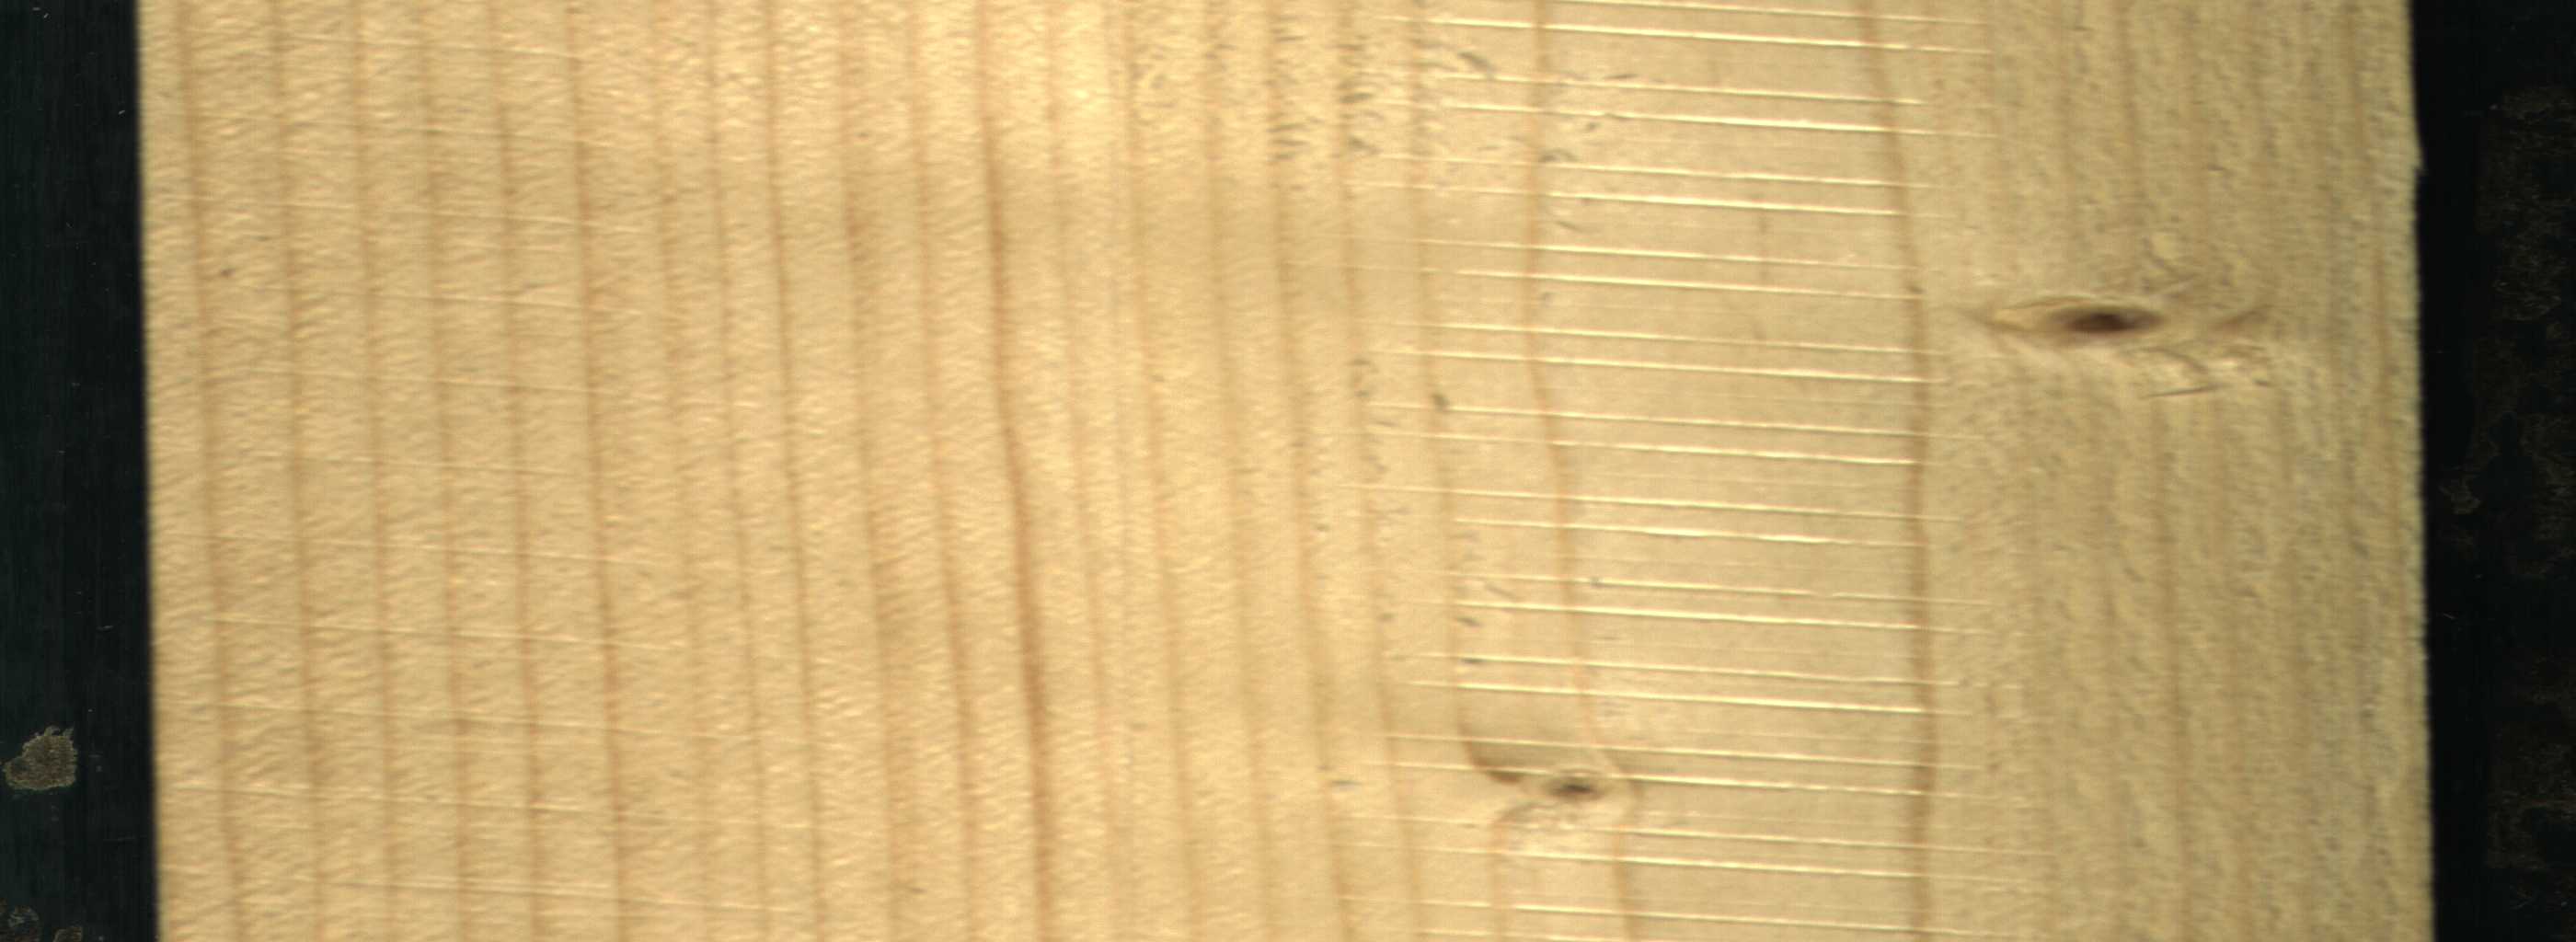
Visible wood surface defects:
Live_Knot
Live_Knot